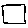
Label: square